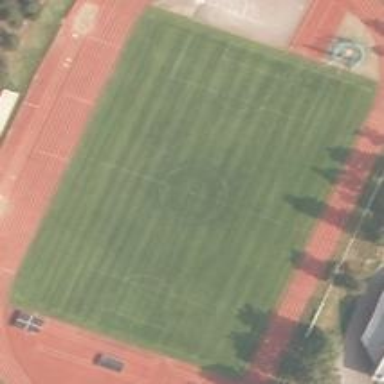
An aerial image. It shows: Grass pitch designed for athletics and football.